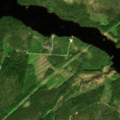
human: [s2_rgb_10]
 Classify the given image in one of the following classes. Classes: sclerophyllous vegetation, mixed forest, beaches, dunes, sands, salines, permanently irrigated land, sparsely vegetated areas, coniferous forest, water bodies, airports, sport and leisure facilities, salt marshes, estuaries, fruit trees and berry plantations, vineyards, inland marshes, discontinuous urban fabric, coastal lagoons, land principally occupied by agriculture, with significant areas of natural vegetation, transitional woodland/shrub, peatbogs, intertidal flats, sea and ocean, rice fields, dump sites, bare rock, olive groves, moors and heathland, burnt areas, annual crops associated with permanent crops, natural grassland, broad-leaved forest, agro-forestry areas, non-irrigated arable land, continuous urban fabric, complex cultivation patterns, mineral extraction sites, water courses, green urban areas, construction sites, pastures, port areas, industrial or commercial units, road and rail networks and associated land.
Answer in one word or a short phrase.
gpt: coniferous forest, transitional woodland/shrub, water bodies